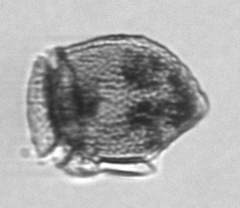
Label: Dinophysis_norvegica